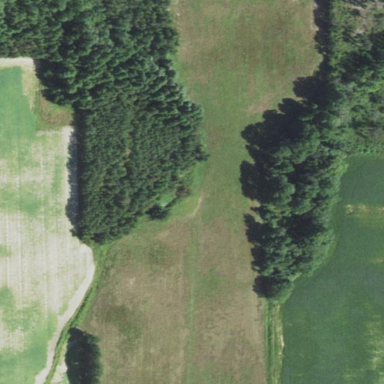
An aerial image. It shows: Agricultural meadow.